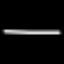
Label: line